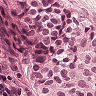
Metastatic tissue present: yes